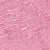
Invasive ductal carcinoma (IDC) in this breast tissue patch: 0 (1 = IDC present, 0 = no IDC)